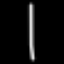
Label: line